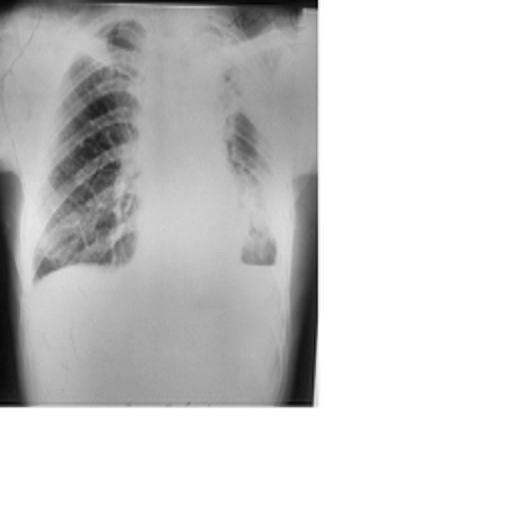
Finding: TUBERCULOSIS